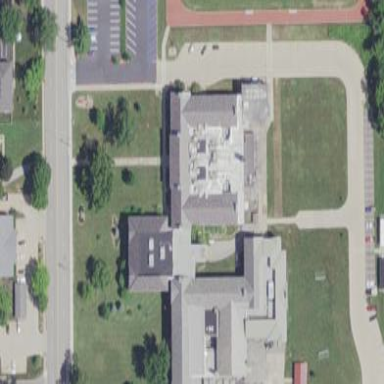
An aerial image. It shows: School building.